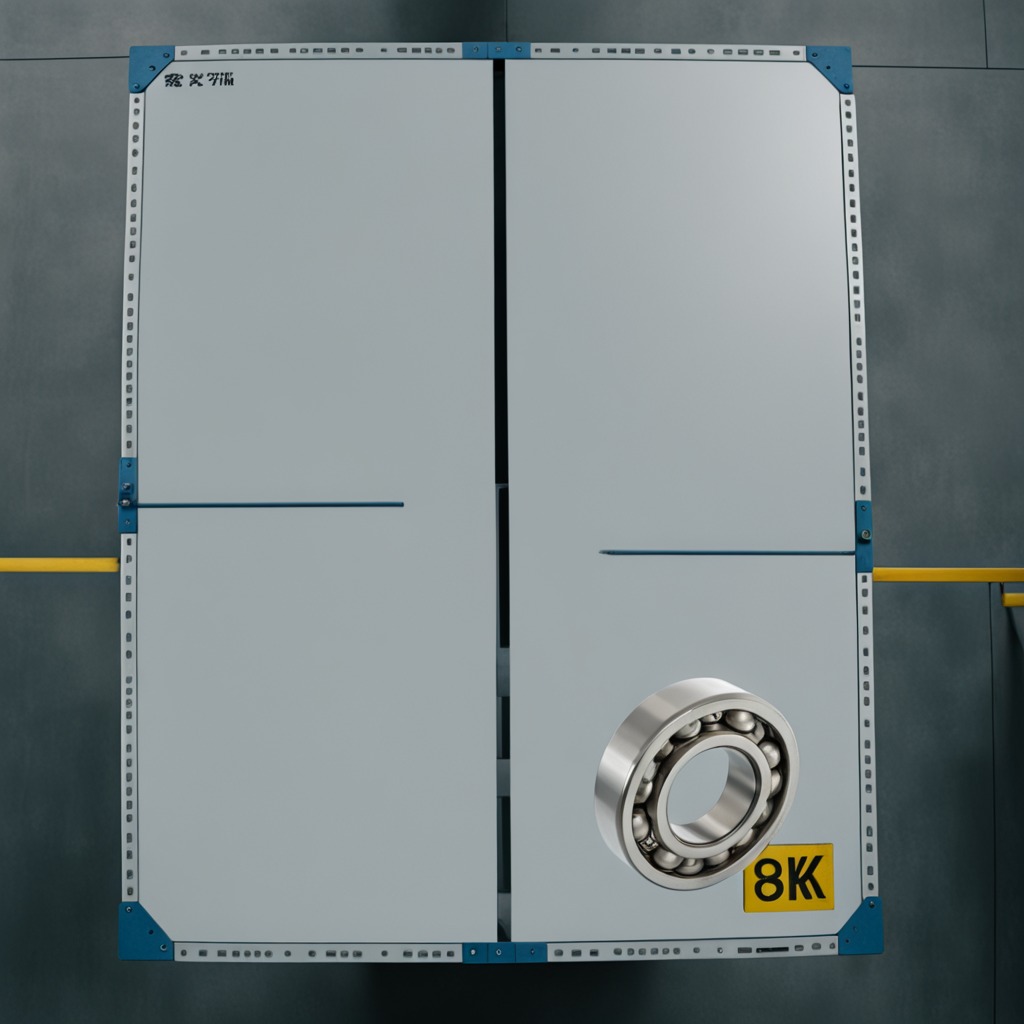
A metal ball bearing is lying on a toolbox surface in an airplane hangar workshop 8K.